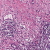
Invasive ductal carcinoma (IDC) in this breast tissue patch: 1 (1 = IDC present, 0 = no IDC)